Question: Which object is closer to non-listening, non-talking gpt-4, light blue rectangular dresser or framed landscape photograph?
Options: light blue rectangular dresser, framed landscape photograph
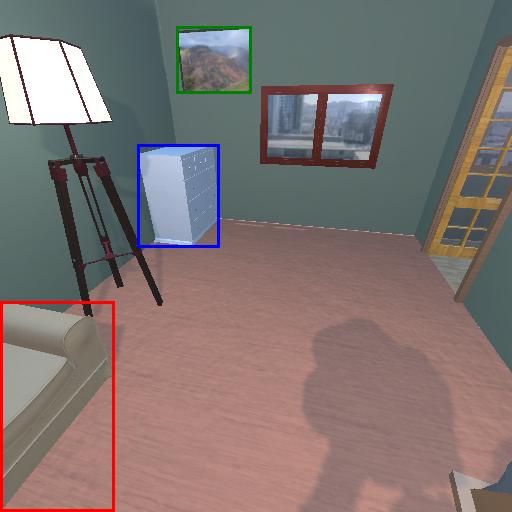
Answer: light blue rectangular dresser